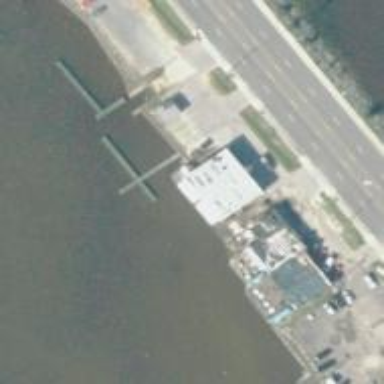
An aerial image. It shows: Man-made pier.